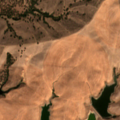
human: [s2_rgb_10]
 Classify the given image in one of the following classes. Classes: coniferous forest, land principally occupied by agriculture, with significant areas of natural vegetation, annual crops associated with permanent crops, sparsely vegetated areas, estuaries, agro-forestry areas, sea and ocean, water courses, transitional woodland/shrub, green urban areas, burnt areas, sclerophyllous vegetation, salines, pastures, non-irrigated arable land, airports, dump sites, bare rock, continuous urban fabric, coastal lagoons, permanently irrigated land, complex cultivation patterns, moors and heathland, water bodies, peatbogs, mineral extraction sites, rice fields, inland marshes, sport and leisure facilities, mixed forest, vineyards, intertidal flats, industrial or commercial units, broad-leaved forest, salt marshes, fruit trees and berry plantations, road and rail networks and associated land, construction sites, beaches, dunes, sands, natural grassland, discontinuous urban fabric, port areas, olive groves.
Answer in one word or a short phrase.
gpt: non-irrigated arable land, permanently irrigated land, agro-forestry areas, broad-leaved forest, transitional woodland/shrub, water bodies